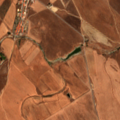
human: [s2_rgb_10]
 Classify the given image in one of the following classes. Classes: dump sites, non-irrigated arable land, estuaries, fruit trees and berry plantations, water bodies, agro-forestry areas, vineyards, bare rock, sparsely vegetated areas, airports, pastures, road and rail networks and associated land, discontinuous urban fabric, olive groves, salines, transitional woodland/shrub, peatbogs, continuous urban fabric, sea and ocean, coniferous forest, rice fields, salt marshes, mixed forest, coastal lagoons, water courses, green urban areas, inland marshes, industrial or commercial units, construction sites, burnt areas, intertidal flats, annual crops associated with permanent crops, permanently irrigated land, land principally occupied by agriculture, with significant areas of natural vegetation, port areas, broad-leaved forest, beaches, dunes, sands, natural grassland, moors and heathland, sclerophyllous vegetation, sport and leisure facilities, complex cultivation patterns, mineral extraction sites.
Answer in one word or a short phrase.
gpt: discontinuous urban fabric, non-irrigated arable land